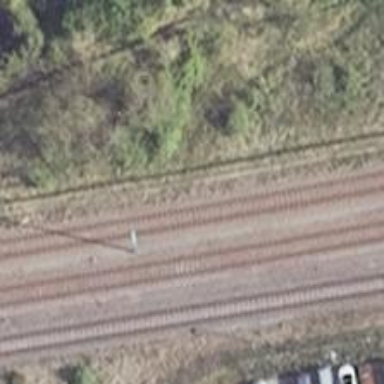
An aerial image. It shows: Railway track.